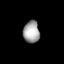
Tissue: lung
Cell type: Endothelial cells
Senescence score: 0.5924
Nuclear area (px): 351
Mean DAPI intensity: 162.538